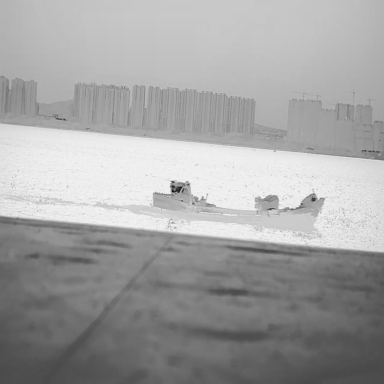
There is a bulk_carrier in the infrared image.